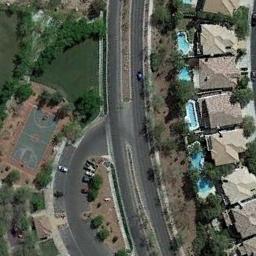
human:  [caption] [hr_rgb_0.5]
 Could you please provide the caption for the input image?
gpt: A basketball court next to a parking lot and the medium residential area beside .

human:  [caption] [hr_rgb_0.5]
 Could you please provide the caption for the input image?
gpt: The basketball court on the lawn is one street away from the buildings .

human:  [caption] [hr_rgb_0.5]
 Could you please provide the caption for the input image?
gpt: There is a row of houses opposite the basketball court .

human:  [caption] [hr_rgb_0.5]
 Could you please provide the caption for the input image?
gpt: There is a basketball court surrounded by trees and grass next to some buildings by the road .

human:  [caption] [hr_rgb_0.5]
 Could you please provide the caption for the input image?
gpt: Many trees are near the basketball court .